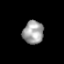
Tissue: prostate
Cell type: Fibroblasts
Senescence score: 0.7729
Nuclear area (px): 469
Mean DAPI intensity: 160.149